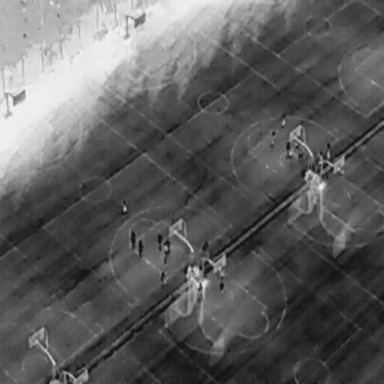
There are 12 People in the infrared image.